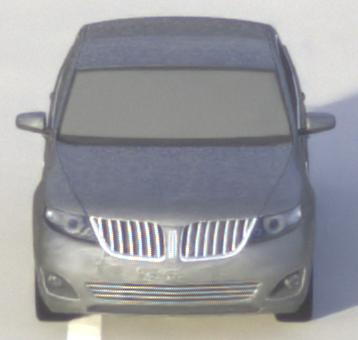
Make: Lincoln
Model: MKS
Detailed model: -
Model produced from: 2008
Model produced until: 2011
Doors: 4
Color: gray
Road condition: dry road
Daytime: morning or afternoon
Contrast: medium contrast